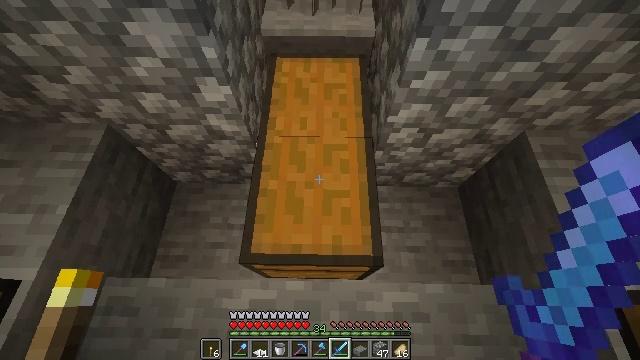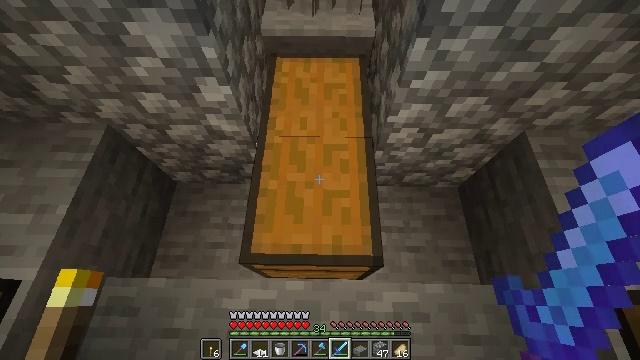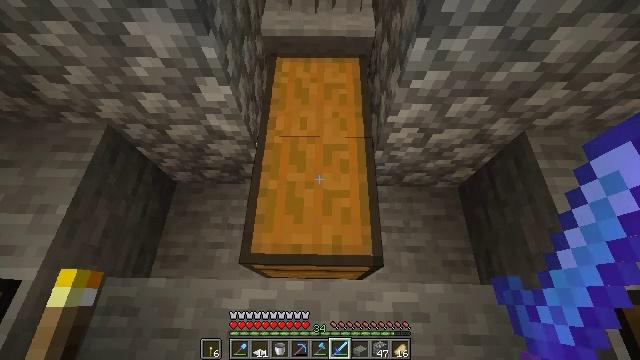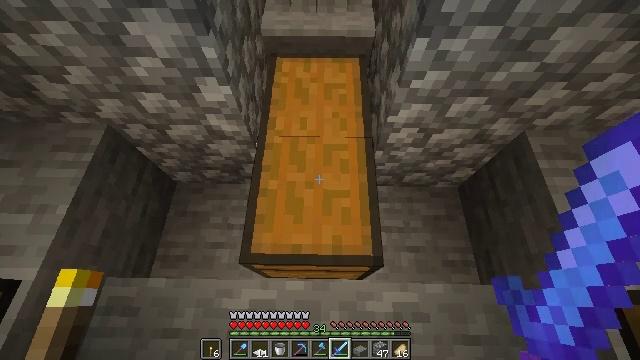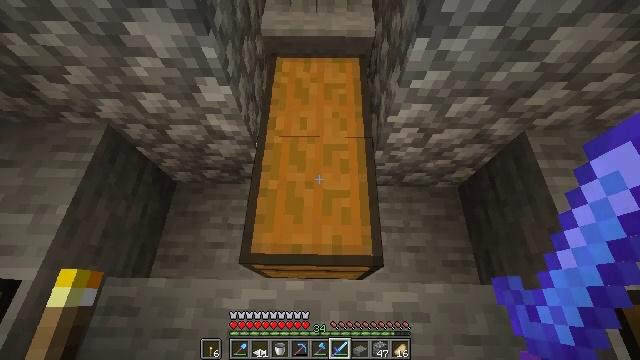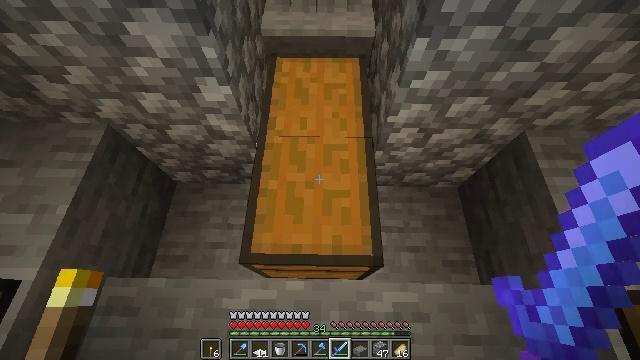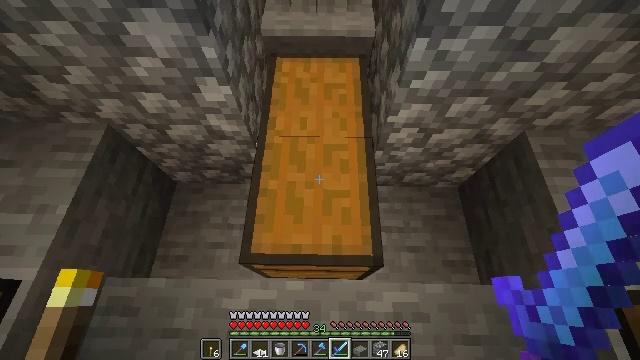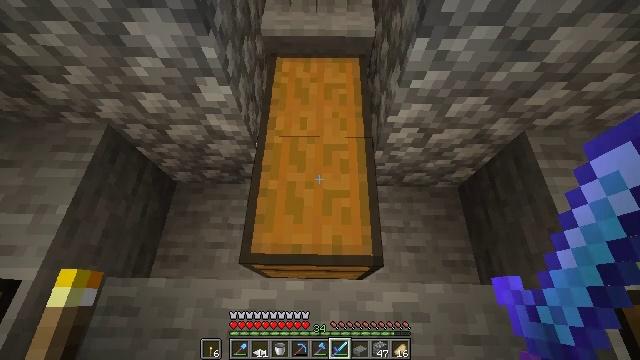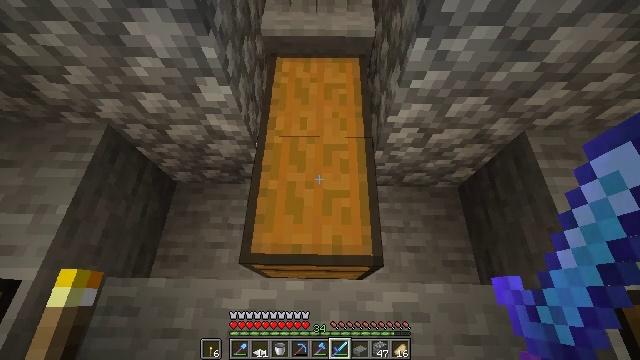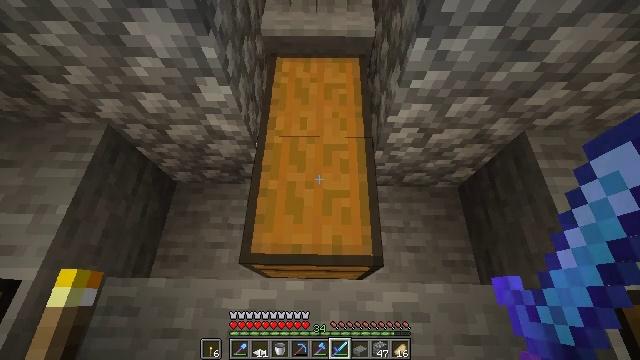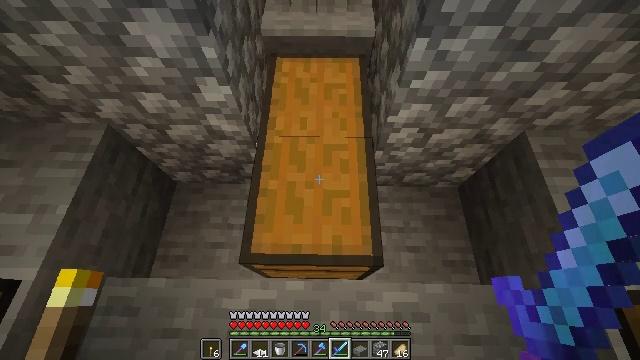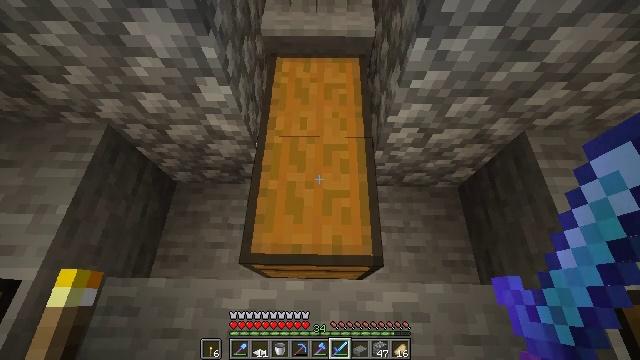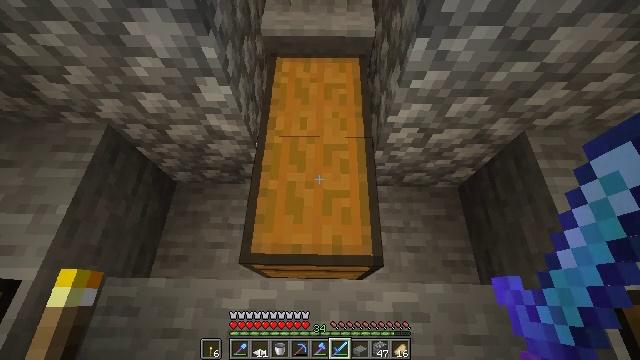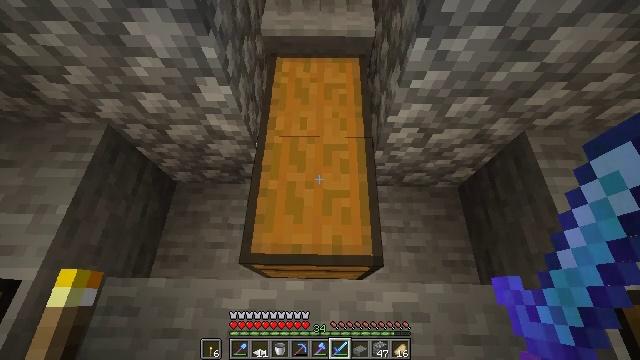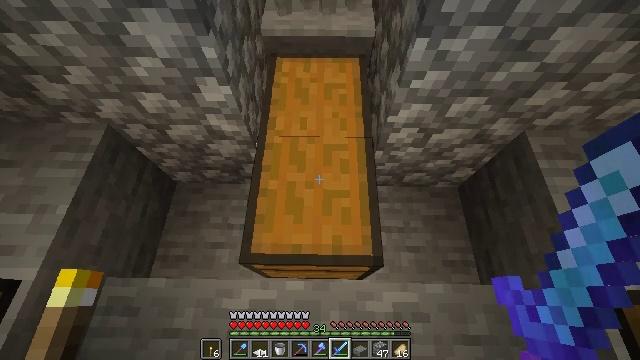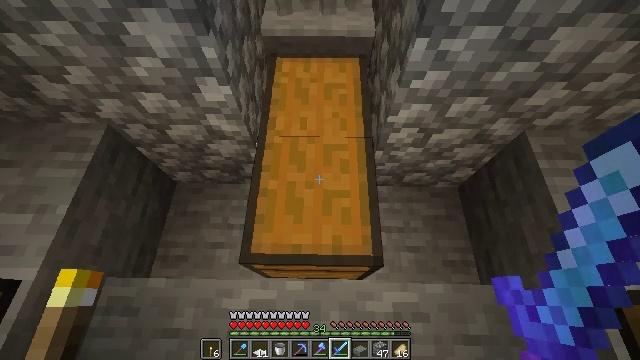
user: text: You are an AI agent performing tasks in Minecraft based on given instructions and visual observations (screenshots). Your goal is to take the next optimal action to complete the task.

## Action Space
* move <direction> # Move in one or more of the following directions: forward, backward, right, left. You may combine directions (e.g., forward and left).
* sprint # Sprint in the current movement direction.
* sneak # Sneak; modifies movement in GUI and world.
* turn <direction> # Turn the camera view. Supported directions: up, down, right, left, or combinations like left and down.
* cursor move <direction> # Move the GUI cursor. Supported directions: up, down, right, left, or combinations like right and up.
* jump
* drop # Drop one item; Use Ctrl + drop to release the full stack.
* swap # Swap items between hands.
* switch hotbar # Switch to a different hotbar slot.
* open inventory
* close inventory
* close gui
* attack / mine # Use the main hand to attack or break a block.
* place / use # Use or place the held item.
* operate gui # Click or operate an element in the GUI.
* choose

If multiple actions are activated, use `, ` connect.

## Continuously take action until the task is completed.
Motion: motion action
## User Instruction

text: Remove a diamond sword from the inventory.
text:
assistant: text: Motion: no_op
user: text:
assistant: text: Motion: no_op
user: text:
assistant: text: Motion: no_op
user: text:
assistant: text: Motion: no_op
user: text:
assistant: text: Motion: no_op
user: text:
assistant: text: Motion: no_op
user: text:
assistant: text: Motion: no_op
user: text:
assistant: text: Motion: no_op
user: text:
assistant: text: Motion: no_op
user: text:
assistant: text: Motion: no_op
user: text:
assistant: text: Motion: no_op
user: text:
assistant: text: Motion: no_op
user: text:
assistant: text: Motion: no_op
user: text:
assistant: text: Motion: no_op
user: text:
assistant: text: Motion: no_op
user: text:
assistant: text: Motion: no_op
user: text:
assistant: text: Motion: no_op
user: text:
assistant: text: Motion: no_op
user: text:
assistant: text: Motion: no_op
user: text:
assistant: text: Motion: no_op
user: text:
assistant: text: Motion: no_op
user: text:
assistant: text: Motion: no_op
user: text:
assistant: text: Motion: no_op
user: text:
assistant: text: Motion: no_op
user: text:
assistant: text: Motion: no_op
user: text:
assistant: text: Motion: no_op
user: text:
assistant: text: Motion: no_op
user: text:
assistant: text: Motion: no_op
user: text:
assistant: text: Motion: no_op
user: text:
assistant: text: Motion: no_op